Question: I'm trying to get a similar background effect that's on this website:

By looking at it, the background of the website is black, but has a horizontally stretched background image that remains at the top of the page. When the page is scrolled down, the image stays at the top but blends into the background color.
I tried making an image like the one in the example and used 'background-size:cover' but when I scroll down, the image stays static and just the contents scroll. If that makes any sense at all!!
By looking at the example, could somebody kindly explain what CSS is needed to achieve this? And also, what should the image size be (in PS), to allow it to stretch in larger browsers without losing quality?
I tried looking at the website's CSS file to see what was happening, but it's all on one line and confusing to work out.
I would add a link to the site to show how it scrolls, but apparently I'm not allowed, so a screenshot will have to do.
Many thanks in advance.
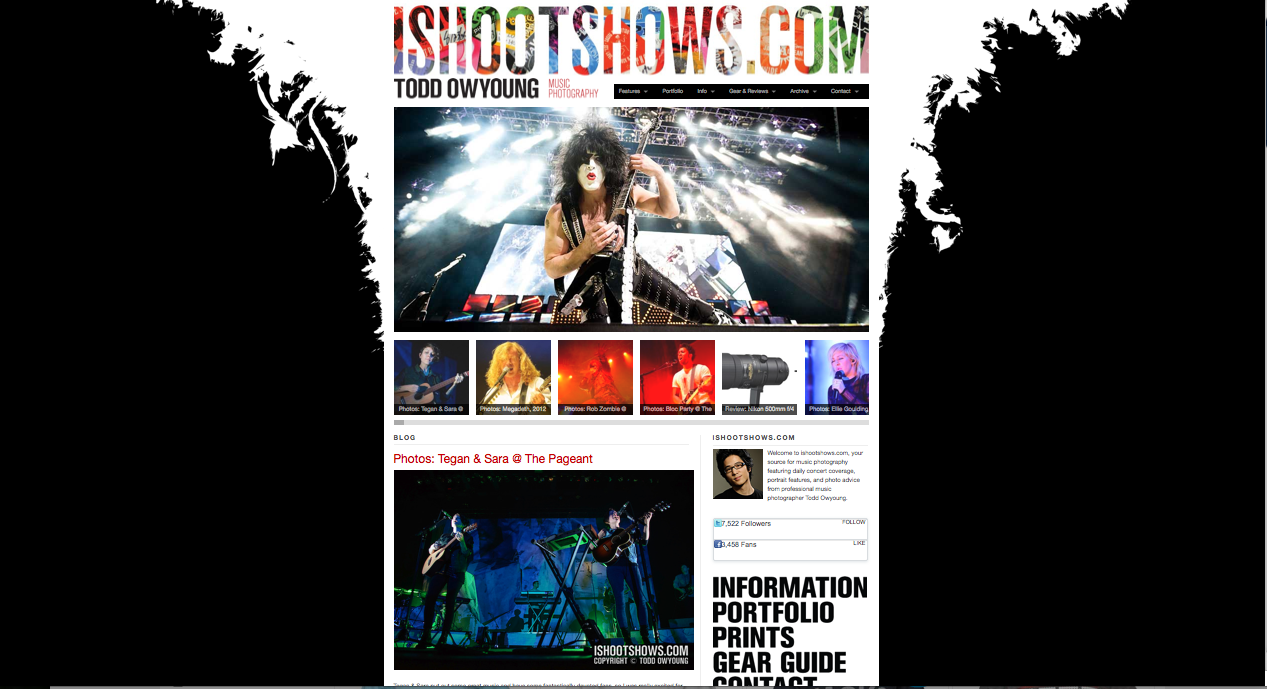
Answer: It looks like that background uses the css:
'''
background:#000000 url() no-repeat scroll center top;
'''
Which sets a background colour AND image, places the image statically at the top, so that after scrolling down, the background colour is only visible.
To see this effect, using chrome, change the css to:
'''
background:#00FF00 url() no-repeat scroll center top;
'''
and you will see what is going on.